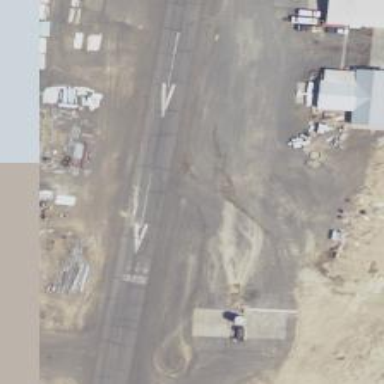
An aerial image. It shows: Runway surface made of asphalt at airport.